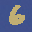
Label: 6